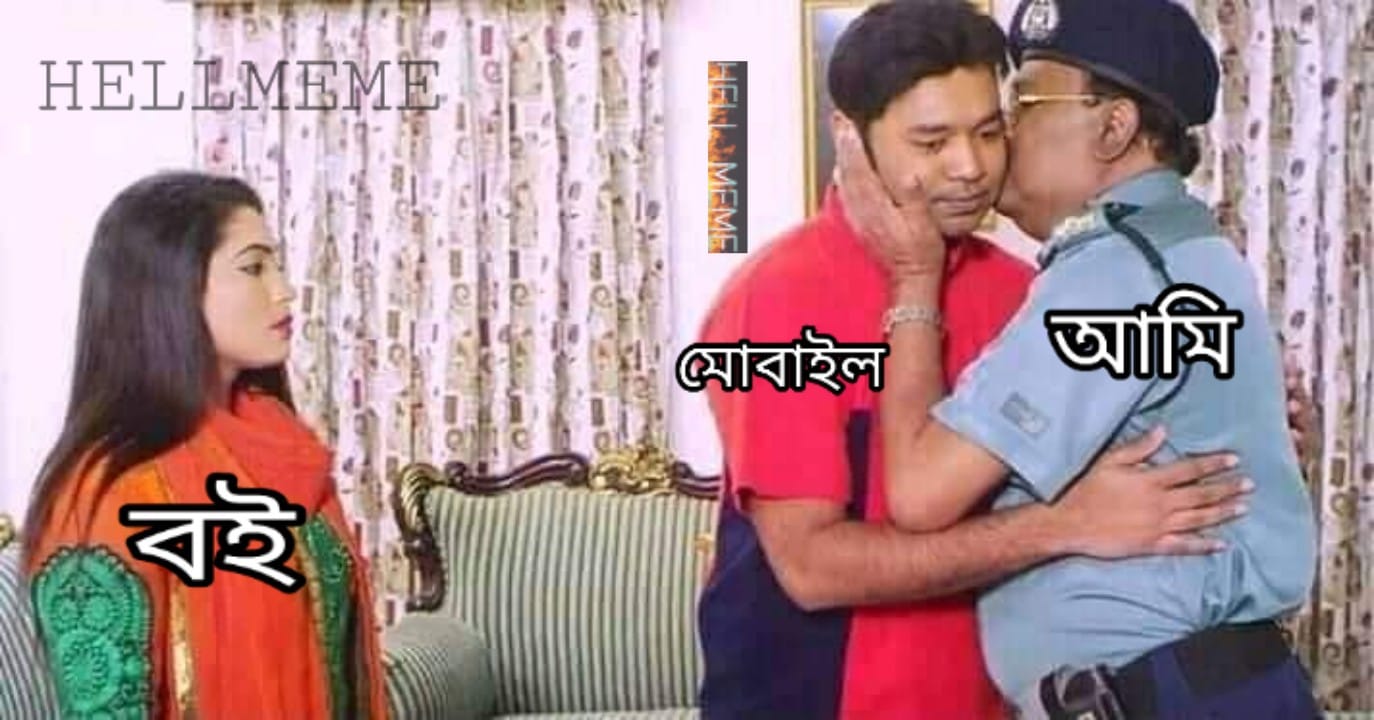
Caption: বই  মোবাইল    আমি
Label: non-hate